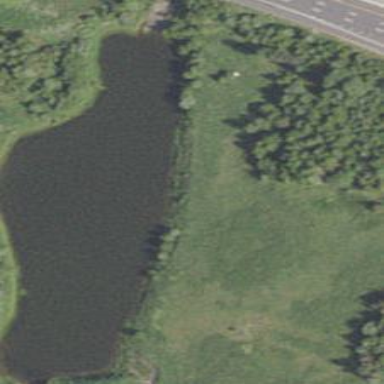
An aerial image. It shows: Peaceful pond surrounded by nature.